Question: I am using phppowerpoint to generate ppt files. I want to change default line height between lines in PPT.

here is bit of code I am using to generate ppt.
'''
$shape->createParagraph()->getAlignment()->setHorizontal(PHPPowerPoint_Style_Alignment::HORIZONTAL_LEFT)->setVertical(PHPPowerPoint_Style_Alignment::VERTICAL_TOP);
$textRun = $shape->createTextRun($ppt_build[$i][$k]['text'][$j]['textrun']);
$textRun->getFont()->setBold($ppt_build[$i][$k]['text'][$j]['bold']);
$textRun->getFont()->setSize($ppt_build[$i][$k]['text'][$j]['size']); //setName
$textRun->getFont()->setName($ppt_build[$i][$k]['text'][$j]['name']); //setName
$textRun->getFont()->setColor(new PHPPowerPoint_Style_Color($ppt_build[$i][$k]['text'][$j]['color']));
'''
then creating a line break
'''
$shape->createBreak();
'''
I tried using giving 2 line breaks but it is more than I need.
I also tried solution mentioned here
<URL>
But with that solution it adds space only before and after the paragraph.
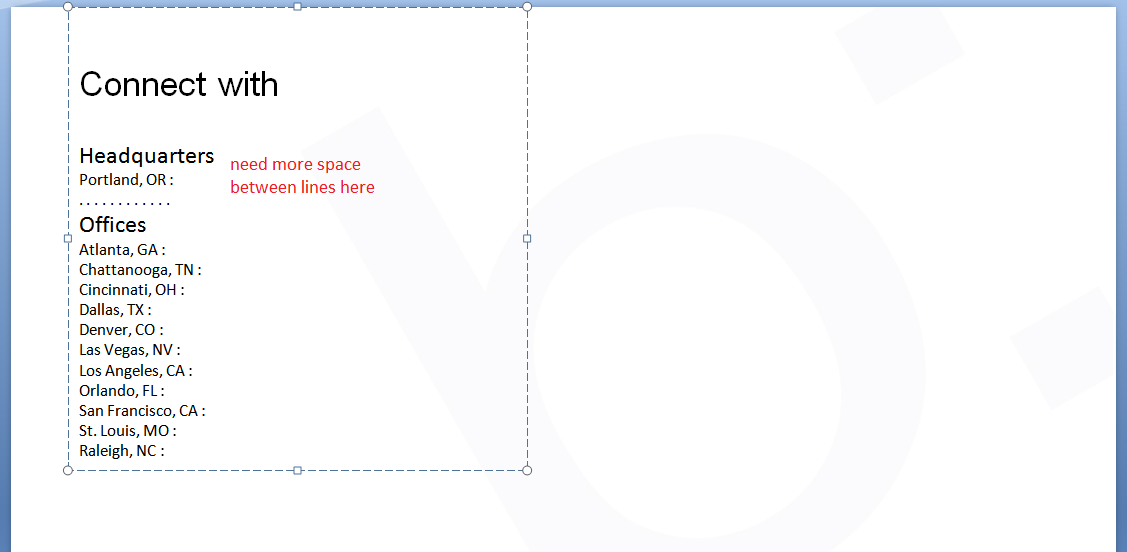
Answer: follow below steps to achieve this
Inside
/* /powerpoint/PHPPowerPoint/Shape/RichText/Paragraph.php */
'''
private $_spacing;
'''
also
'''
/**
* Get spacing
*
* @return PHPPowerPoint_Style_Spacing
*/
public function getSpacing() {
return $this->_spacing;
}
/**
* Set spacing
*
* @param PHPPowerPoint_Style_Spacing $spacing
* @throws Exception
* @return PHPPowerPoint_Shape_RichText_Paragraph
*/
public function setSpacing($spacing = '100000') {
$this->_spacing = $spacing;
return $this;
}
'''
Then inside /PHPPowerPoint/Writer/PowerPoint2007/Slide.php
'''
private function _writeParagraphs(PHPPowerPoint_Shared_XMLWriter $objWriter, $paragraphs) {
'''
after
'''
$objWriter->writeAttribute('lvl', $paragraph->getAlignment()->getLevel());
'''
add
'''
if ($paragraph->getSpacing()) {
$objWriter->startElement('a:lnSpc');
$objWriter->startElement('a:spcPct');
$objWriter->writeAttribute('val', $paragraph->getSpacing());
$objWriter->endElement();
$objWriter->endElement();
}
'''